Field crop: tomato
Growth stage: 1
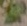
Species: solanum